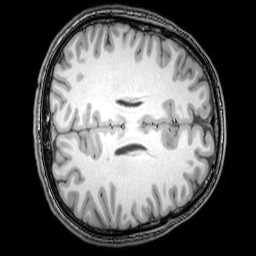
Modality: T1w
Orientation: axial
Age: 22
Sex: male
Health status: healthy
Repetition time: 0.081 s
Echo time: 0.037 s